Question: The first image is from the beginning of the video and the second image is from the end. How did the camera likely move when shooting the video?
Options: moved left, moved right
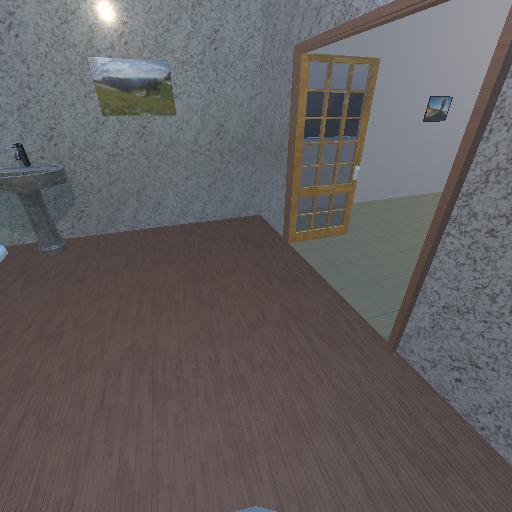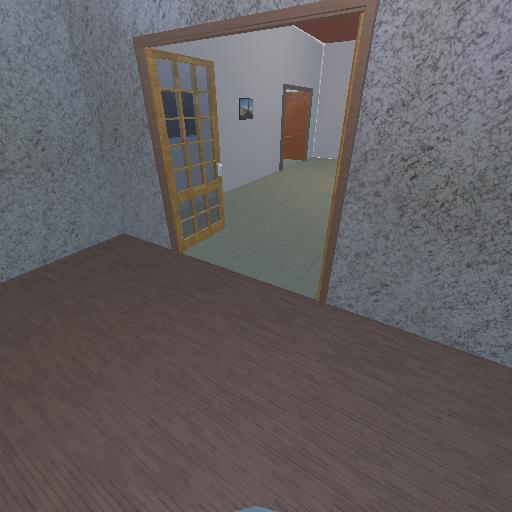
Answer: moved left